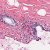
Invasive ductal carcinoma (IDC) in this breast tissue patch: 0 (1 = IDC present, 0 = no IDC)